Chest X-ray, PA view. Patient: 67 years old, sex F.
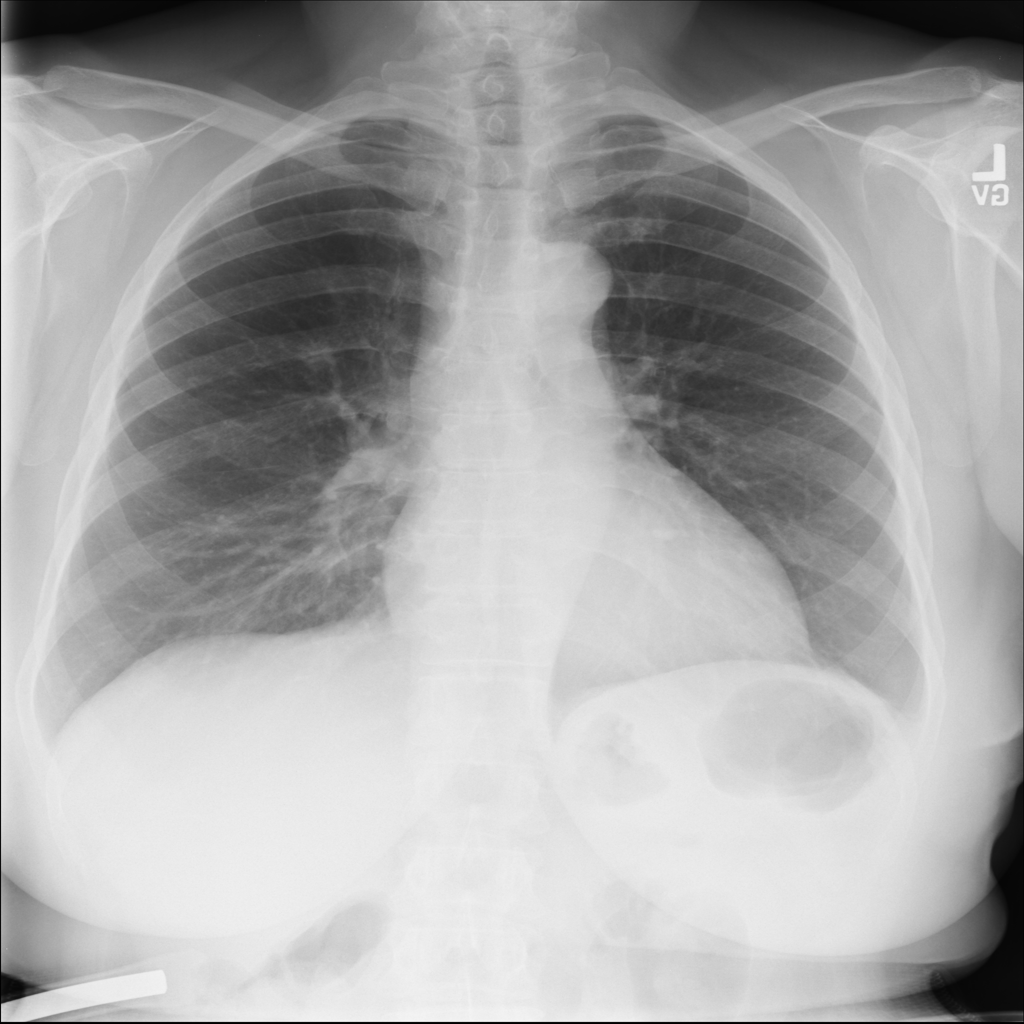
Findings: No Finding